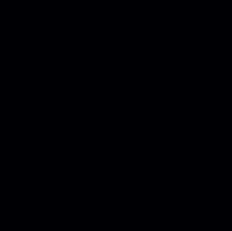
Sound class: Cow